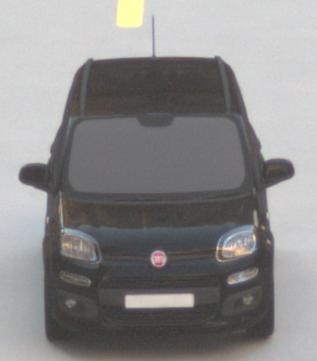
Make: Fiat
Model: Panda 1.2 8V
Detailed model: Panda (312)
Model produced from: 2013/02
Model produced until: 2013/12
Doors: 5
Color: black
Road condition: dry road
Daytime: sunrise or sunset
Contrast: low contrast